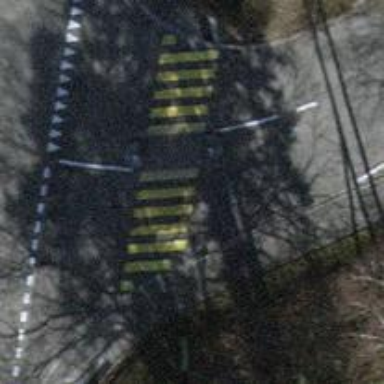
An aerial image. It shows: Asphalt footway with marked zebra crossing and island.